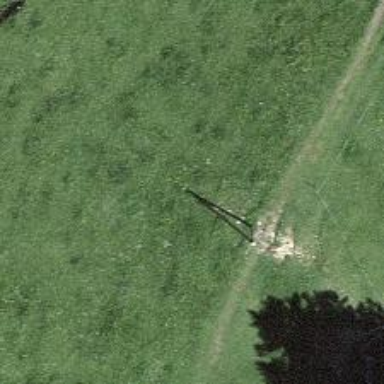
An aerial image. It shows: Power pole.